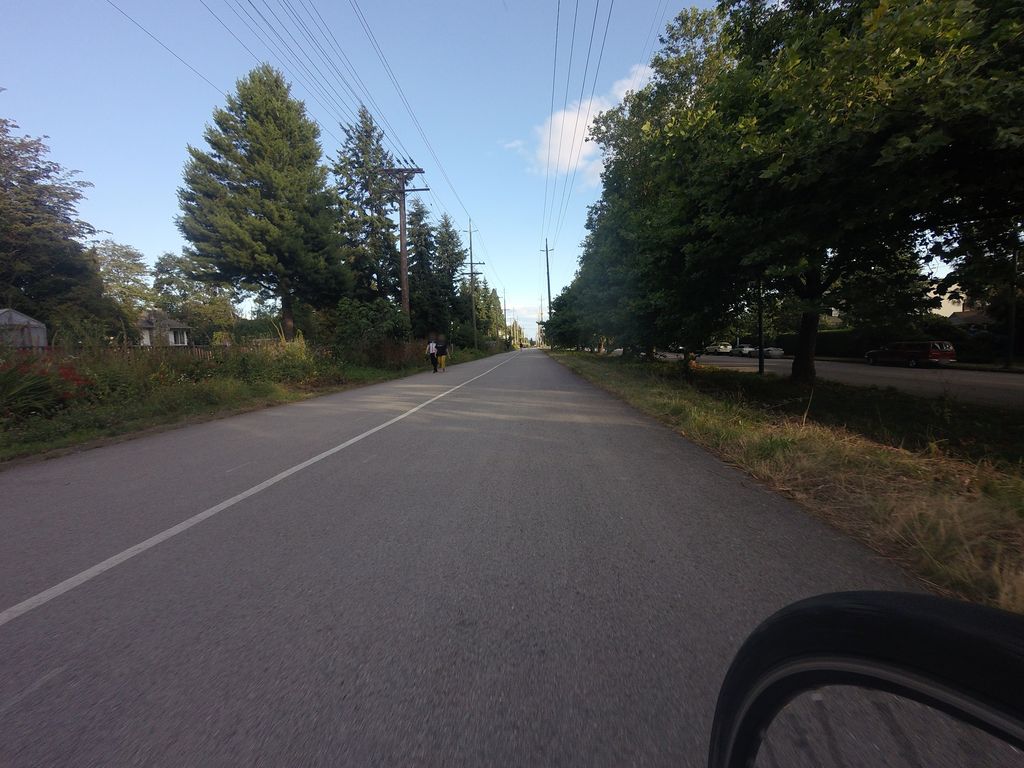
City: vancouver